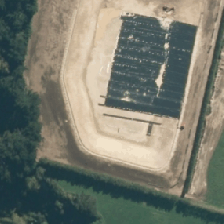
Land cover: lake_pond